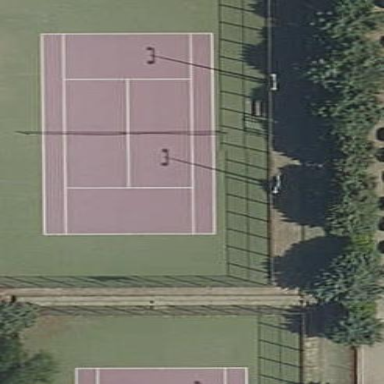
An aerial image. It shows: Tennis court on the leisure land pitch.